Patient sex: M
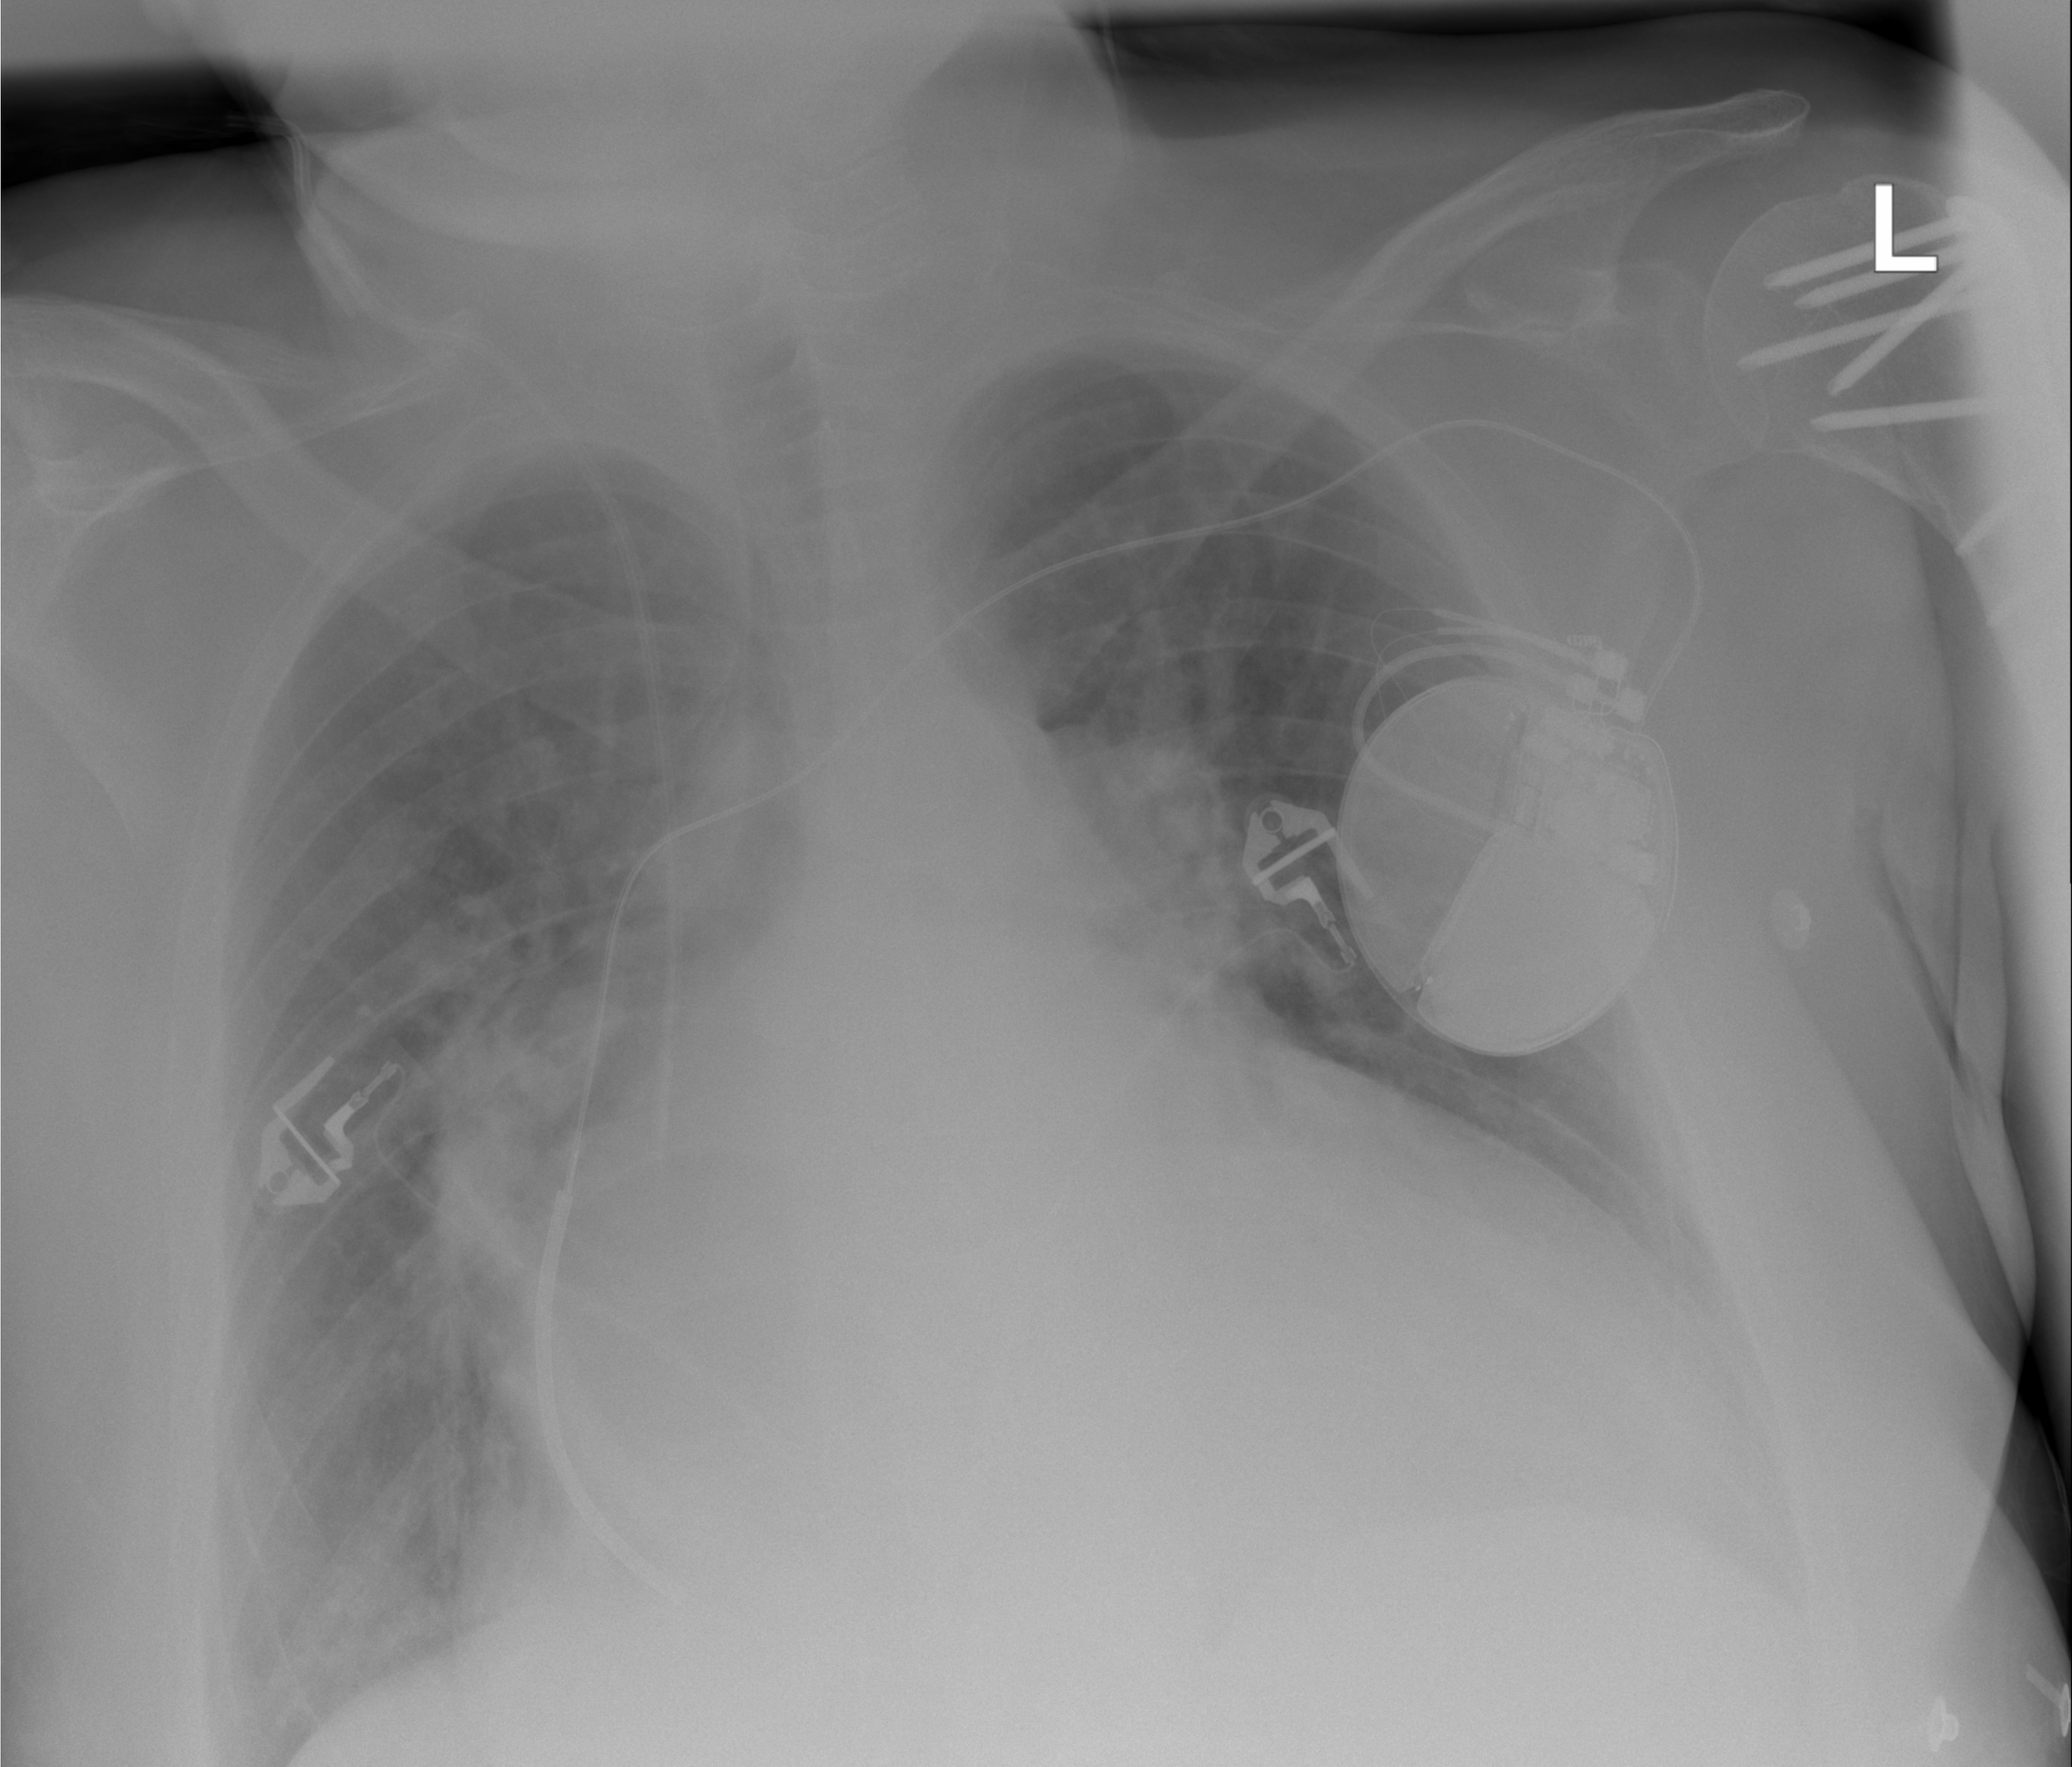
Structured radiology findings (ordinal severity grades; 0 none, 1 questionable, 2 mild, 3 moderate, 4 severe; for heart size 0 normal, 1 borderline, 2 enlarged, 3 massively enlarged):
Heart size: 3
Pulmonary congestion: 3
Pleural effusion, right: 0
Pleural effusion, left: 0
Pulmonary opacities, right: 2
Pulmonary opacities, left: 0
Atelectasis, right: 0
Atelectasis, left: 0